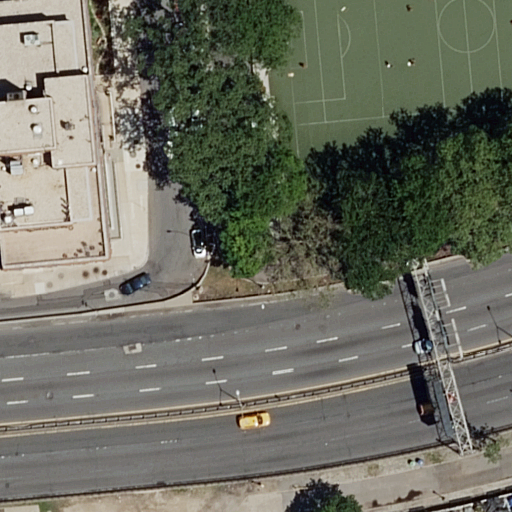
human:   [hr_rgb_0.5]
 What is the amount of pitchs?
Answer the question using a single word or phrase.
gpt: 1

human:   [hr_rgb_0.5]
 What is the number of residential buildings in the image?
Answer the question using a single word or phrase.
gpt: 1

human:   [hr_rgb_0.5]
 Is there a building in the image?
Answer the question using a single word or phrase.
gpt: yes

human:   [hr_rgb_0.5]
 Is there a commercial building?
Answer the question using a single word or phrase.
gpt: no

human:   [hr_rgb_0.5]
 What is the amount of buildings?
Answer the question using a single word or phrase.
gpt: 1

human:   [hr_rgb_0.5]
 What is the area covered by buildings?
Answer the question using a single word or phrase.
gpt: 1006m2

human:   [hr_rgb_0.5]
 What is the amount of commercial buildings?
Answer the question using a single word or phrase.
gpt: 0

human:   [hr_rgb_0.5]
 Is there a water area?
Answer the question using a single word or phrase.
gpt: no

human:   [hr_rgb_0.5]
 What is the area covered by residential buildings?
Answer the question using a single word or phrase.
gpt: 1006m2

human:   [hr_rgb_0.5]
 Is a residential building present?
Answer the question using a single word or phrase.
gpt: yes

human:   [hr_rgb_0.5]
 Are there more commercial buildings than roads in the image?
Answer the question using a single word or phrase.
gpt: no

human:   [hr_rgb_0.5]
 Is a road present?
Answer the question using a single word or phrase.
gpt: yes

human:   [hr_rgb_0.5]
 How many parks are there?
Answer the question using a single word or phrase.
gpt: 3

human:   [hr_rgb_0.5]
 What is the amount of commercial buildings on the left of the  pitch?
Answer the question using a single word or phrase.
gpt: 0

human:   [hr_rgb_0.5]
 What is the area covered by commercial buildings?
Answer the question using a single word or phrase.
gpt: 0m2

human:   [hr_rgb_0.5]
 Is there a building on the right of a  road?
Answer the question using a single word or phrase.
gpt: no

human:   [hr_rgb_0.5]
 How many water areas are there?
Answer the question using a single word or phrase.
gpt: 0

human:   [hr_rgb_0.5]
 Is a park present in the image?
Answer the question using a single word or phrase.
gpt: yes

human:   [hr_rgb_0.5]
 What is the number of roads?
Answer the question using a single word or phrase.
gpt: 6

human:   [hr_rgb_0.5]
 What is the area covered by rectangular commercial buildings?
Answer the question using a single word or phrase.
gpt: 0m2

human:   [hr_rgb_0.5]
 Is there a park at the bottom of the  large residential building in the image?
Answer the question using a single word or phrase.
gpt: yes

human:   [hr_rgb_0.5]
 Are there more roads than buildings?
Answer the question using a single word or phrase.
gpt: yes

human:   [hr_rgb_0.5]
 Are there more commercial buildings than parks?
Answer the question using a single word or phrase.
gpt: no

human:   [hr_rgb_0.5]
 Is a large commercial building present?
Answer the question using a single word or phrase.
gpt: no

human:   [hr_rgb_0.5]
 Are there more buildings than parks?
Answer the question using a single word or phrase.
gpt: no

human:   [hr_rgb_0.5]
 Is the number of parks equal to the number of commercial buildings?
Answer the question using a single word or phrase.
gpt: no

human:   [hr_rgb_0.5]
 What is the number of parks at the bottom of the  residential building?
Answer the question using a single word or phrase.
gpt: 2

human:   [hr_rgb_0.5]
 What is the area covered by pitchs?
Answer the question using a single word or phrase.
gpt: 1012m2

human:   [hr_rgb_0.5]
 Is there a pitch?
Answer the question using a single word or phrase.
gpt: yes

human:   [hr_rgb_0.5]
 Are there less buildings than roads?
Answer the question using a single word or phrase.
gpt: yes

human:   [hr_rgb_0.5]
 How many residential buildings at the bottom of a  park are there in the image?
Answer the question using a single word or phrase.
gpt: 0

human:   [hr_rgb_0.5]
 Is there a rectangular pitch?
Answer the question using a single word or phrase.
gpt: yes

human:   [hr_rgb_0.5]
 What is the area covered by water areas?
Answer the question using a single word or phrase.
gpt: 0m2

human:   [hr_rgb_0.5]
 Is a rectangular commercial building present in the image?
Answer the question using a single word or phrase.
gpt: no

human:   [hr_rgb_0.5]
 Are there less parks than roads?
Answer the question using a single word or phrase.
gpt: yes

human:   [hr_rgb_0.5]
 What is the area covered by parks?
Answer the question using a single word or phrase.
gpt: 8384m2

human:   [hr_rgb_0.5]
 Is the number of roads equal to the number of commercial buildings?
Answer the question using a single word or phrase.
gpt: no

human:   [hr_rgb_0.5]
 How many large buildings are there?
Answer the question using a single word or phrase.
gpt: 1

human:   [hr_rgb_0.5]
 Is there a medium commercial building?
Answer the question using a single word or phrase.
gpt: no

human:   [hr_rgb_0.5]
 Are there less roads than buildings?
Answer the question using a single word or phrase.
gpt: no

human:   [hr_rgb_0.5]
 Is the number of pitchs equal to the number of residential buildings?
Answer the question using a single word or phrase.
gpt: yes

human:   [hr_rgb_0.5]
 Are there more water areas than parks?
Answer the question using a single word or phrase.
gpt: no

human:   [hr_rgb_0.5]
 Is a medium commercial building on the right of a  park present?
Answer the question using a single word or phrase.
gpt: no

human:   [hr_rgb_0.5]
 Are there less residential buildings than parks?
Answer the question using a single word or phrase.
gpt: yes

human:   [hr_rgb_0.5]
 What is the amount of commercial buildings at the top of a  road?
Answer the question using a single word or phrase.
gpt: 0

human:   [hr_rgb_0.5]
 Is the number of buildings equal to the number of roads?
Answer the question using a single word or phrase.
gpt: no

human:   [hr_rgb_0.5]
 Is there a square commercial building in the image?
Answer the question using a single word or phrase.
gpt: no

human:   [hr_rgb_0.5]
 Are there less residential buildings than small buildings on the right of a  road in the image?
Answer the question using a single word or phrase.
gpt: no

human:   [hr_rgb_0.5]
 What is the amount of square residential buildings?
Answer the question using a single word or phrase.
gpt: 0

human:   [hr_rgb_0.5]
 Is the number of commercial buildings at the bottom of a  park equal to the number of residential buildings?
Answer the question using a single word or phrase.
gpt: no

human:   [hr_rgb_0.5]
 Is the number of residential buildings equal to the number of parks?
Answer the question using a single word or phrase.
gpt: no

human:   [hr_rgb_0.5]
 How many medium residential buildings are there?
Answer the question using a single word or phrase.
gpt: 0

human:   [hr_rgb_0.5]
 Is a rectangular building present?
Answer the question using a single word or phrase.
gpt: yes

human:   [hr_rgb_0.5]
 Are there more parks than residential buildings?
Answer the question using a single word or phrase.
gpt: yes

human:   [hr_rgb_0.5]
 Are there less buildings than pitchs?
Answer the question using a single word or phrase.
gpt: no

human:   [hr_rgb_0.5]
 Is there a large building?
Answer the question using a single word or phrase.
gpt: yes

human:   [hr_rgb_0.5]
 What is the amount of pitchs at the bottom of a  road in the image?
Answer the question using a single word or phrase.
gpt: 0

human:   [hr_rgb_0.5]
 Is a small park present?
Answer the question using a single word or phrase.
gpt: no

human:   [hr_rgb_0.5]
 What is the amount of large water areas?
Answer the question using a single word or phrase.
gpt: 0

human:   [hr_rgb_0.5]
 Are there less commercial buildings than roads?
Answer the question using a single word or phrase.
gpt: yes

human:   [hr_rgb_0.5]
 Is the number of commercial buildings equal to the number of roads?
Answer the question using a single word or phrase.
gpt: no

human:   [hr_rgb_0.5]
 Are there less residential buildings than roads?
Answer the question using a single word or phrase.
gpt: yes

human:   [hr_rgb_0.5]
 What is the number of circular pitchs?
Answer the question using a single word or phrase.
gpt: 0

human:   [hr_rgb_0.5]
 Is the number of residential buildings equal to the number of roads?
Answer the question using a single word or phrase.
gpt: no